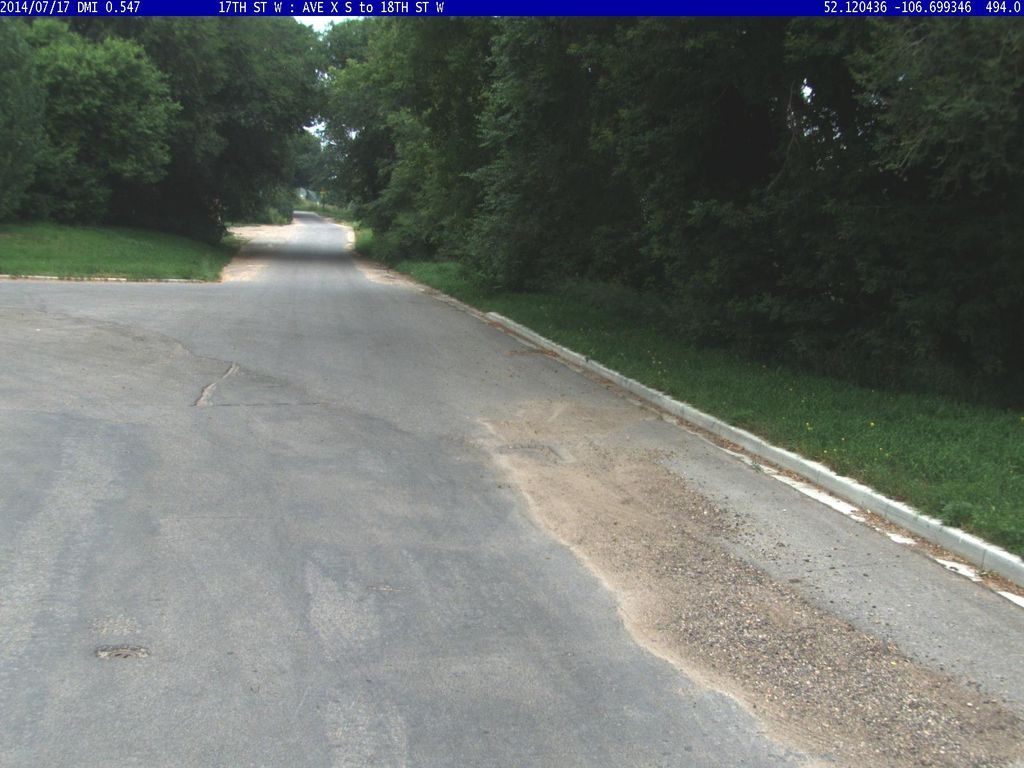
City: saskatoon